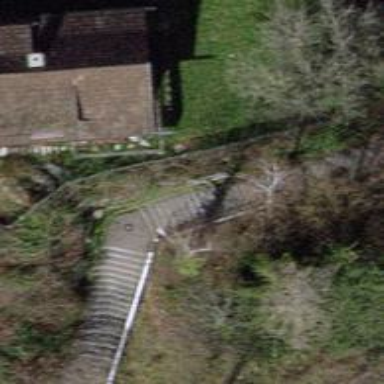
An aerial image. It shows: Set of steps on the road.